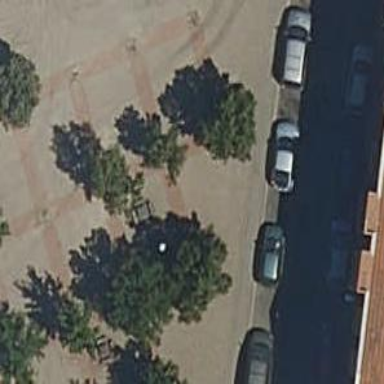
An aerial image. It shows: Picnic table located in leisure land area.